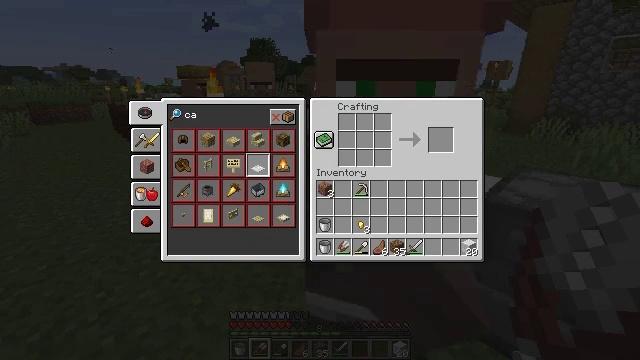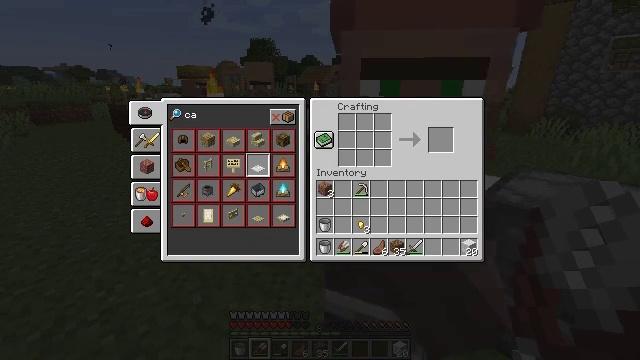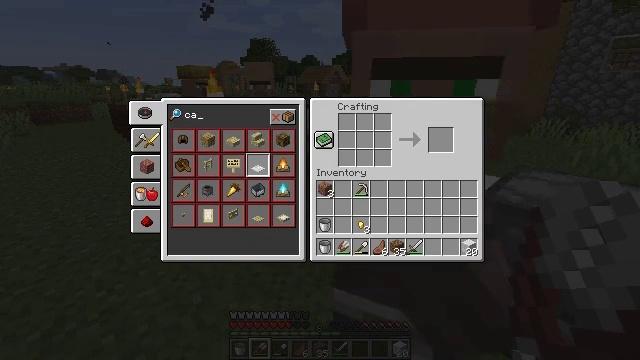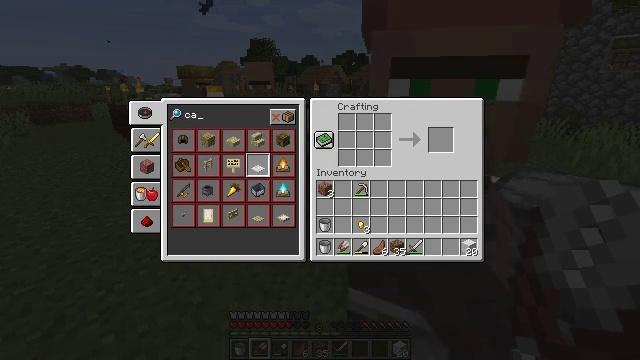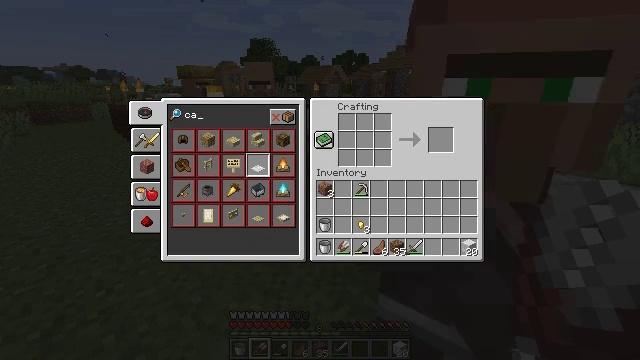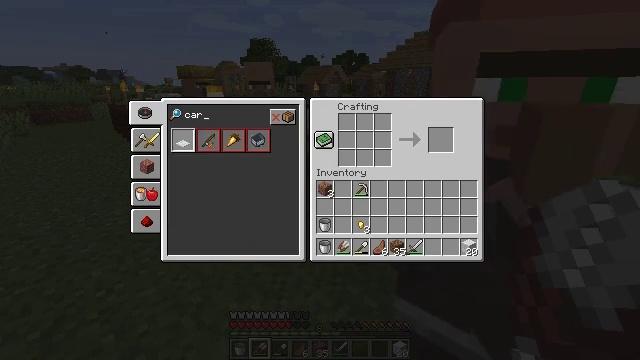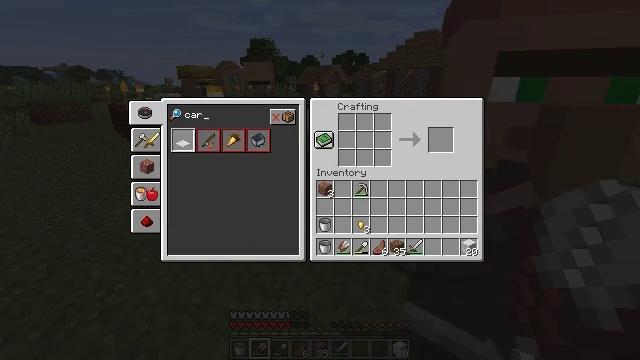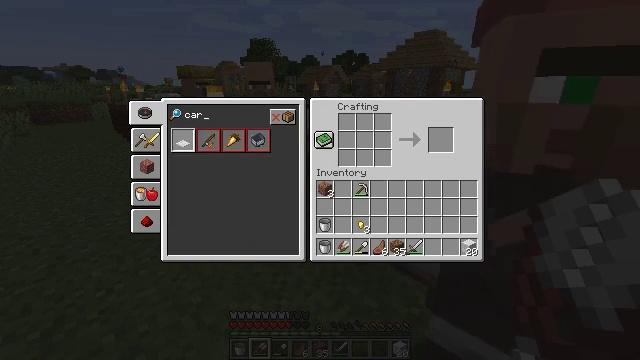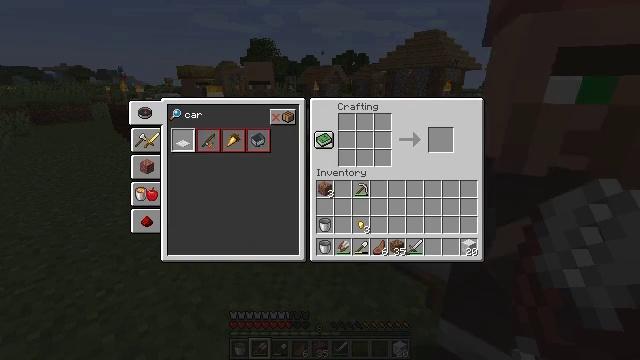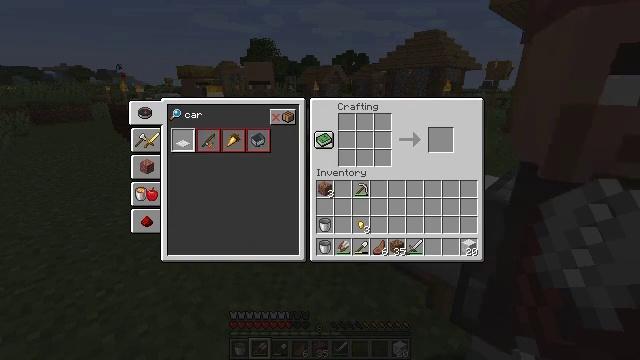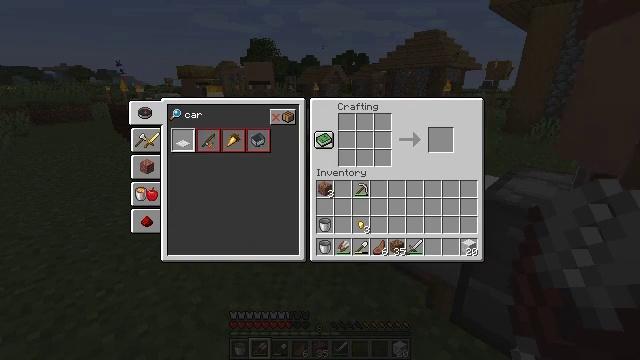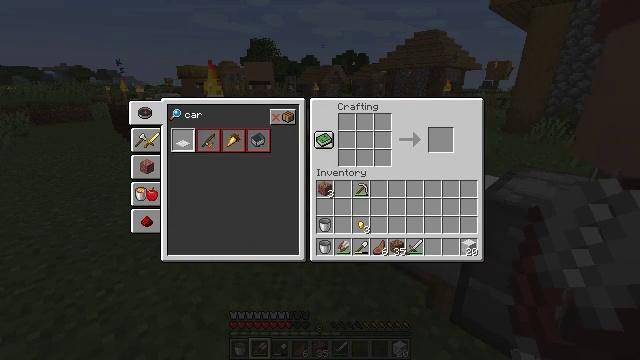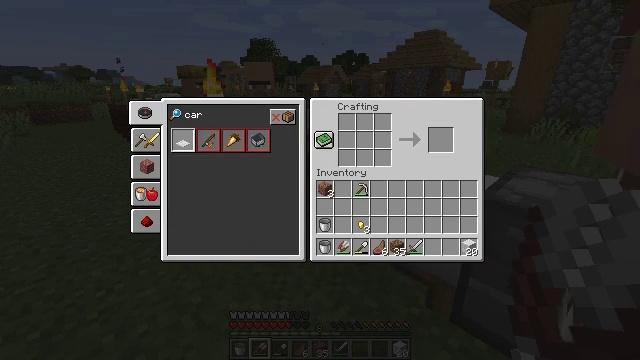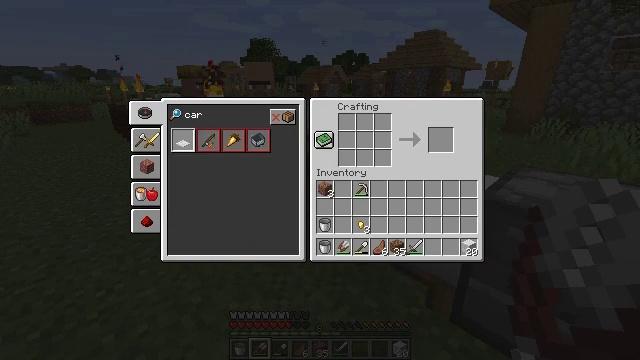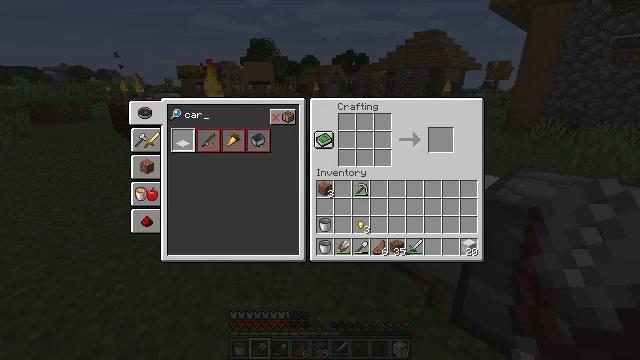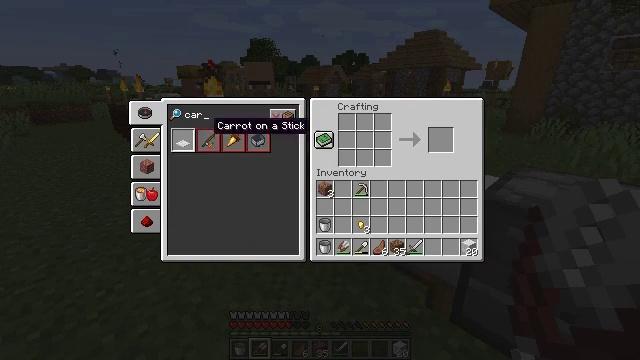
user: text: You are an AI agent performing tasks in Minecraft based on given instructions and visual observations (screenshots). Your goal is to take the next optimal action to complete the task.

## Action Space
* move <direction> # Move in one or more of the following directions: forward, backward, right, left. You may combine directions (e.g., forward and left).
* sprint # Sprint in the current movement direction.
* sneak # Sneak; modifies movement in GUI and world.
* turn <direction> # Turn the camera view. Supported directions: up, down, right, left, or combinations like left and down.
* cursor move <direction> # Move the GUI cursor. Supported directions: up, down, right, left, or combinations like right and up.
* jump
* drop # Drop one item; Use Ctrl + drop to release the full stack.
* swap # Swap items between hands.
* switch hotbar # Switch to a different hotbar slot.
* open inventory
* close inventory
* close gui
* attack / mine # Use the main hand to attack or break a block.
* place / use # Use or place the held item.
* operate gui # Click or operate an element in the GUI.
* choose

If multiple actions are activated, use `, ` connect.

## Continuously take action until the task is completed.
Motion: motion action
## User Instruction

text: Open the crafting table to craft a white carpet.
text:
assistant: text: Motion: no_op
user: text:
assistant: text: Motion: no_op
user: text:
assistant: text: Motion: no_op
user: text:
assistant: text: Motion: no_op
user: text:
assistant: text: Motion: no_op
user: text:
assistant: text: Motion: no_op
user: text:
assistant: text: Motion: no_op
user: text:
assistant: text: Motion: no_op
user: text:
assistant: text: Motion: no_op
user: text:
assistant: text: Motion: no_op
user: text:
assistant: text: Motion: no_op
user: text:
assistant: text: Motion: no_op
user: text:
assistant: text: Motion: no_op
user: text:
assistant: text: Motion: no_op
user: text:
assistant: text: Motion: turn left and down
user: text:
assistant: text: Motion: turn left
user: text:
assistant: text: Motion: no_op
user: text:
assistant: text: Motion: no_op
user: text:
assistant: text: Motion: no_op
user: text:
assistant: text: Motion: no_op
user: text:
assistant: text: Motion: no_op
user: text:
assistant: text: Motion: no_op
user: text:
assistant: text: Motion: no_op
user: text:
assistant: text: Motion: use / place
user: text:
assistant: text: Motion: use / place
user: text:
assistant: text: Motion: use / place
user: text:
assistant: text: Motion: no_op
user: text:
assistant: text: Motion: no_op
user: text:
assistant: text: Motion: no_op
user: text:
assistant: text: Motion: no_op